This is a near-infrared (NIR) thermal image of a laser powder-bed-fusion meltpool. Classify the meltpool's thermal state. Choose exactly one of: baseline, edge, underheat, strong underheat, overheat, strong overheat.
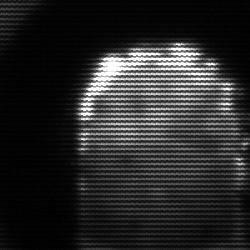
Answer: baseline